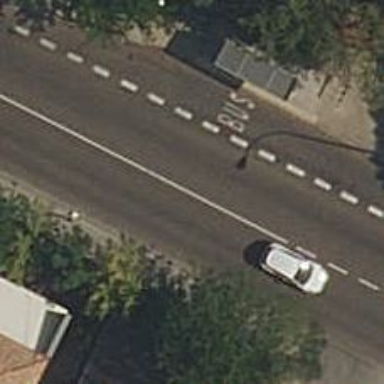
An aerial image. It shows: Public transport stop position.